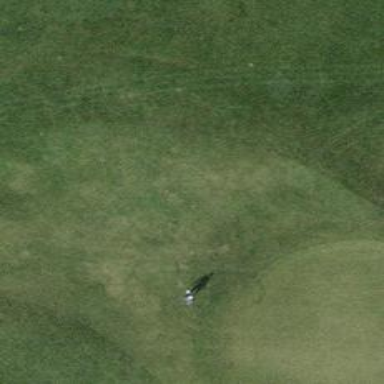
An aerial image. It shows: Golf fairway in the image.